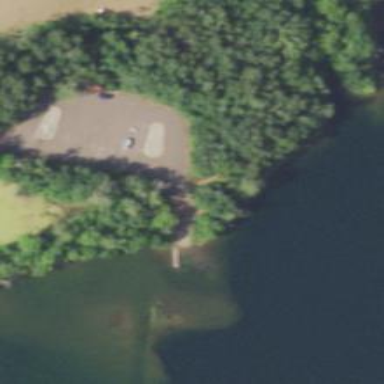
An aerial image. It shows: Slipway on leisure land.